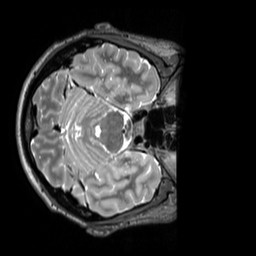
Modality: T2w
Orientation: axial
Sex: male
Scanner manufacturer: siemens
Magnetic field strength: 3 T
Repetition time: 3.2 s
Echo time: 0.409 s